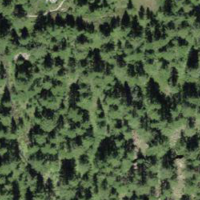
EUNIS habitat code: 31
Species observed at this site:
Vaccinium uliginosum